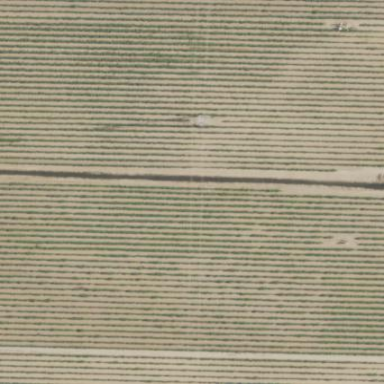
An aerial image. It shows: Vineyard.